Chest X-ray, AP view. Patient: 2 years old, sex M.
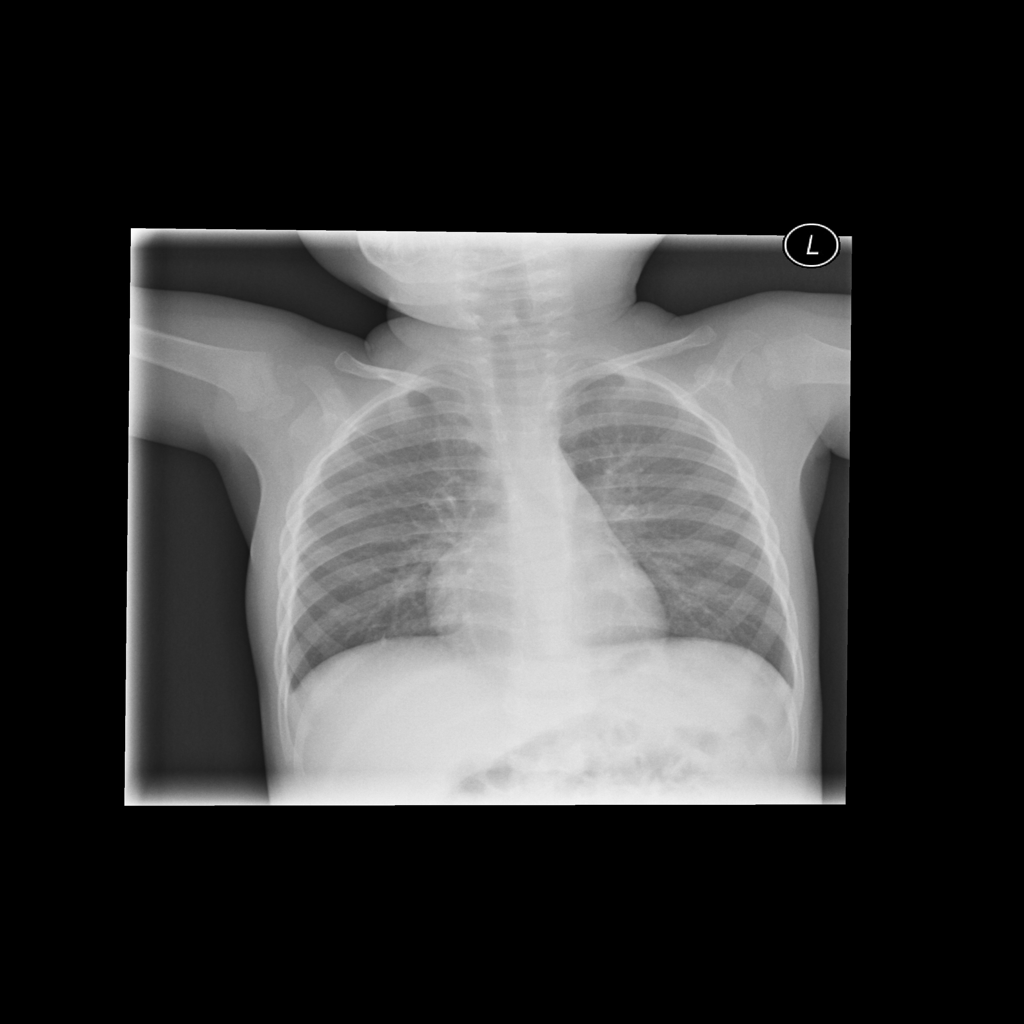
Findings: No Finding